Question: Count the number of objects in the diagram.
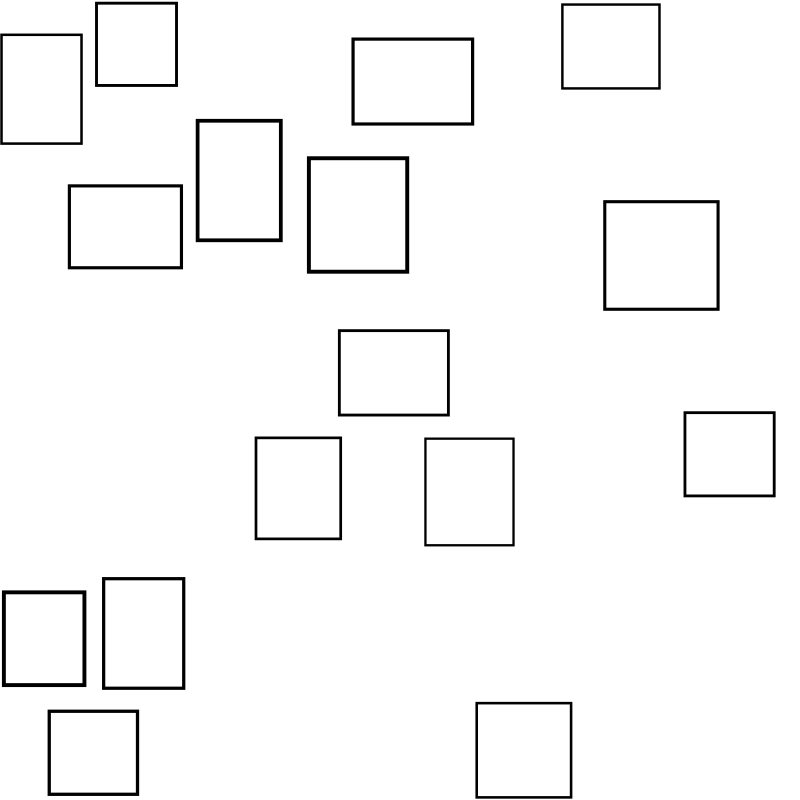
Answer: 16